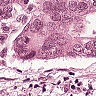
Metastatic tissue present: yes